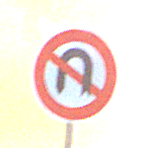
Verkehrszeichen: VerbotWenden
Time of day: SunriseSunset
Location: Outdoor (Nature)
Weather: Clear
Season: NotSpecified
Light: Natural